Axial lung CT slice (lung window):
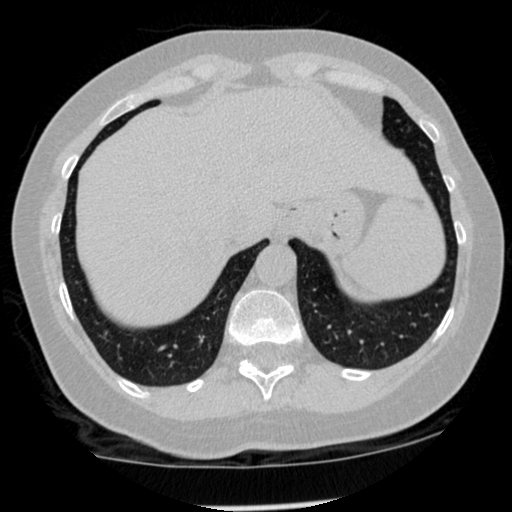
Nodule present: no